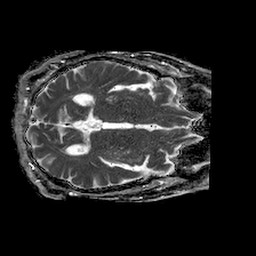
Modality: ADC
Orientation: axial
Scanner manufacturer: philips
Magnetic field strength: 1.5 T
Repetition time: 4.6 s
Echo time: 0.09059 s